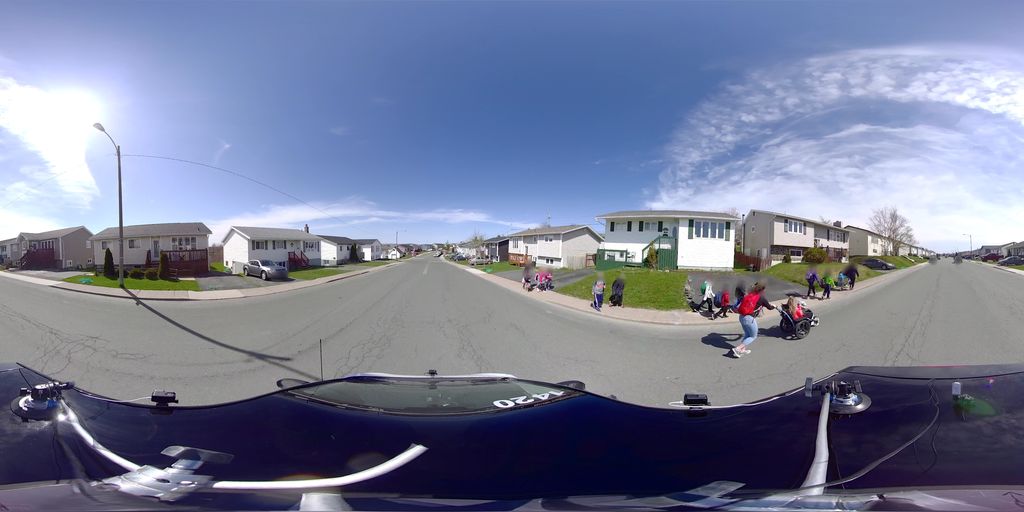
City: st_johns